RGB frame:
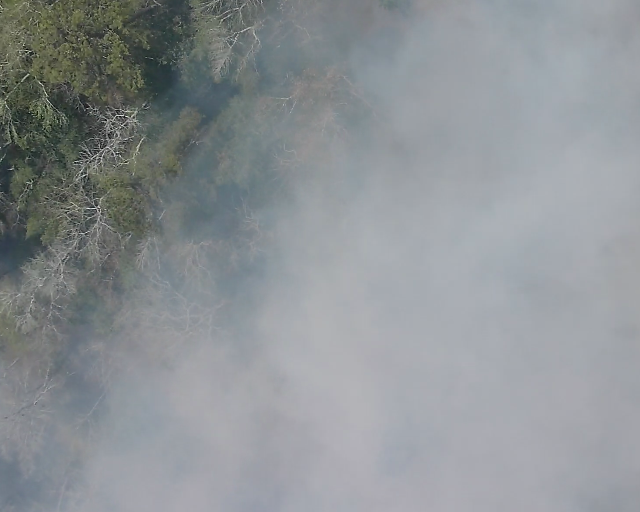
Thermal frame:
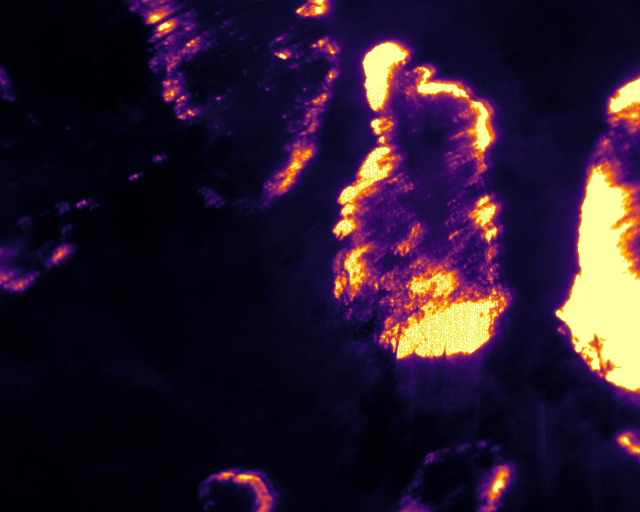
Captured: 2026-02-26 02:31:19
Pixels at or above 80 °C: 43058 (fraction of frame: 0.1314)